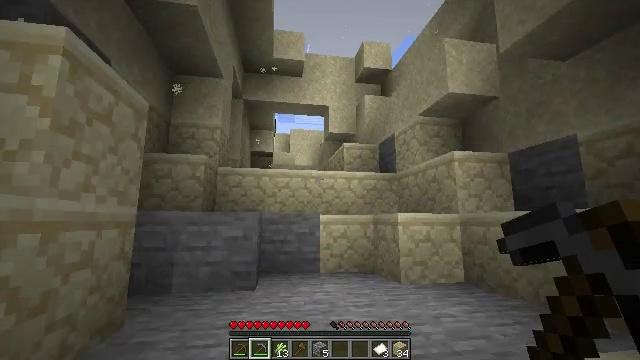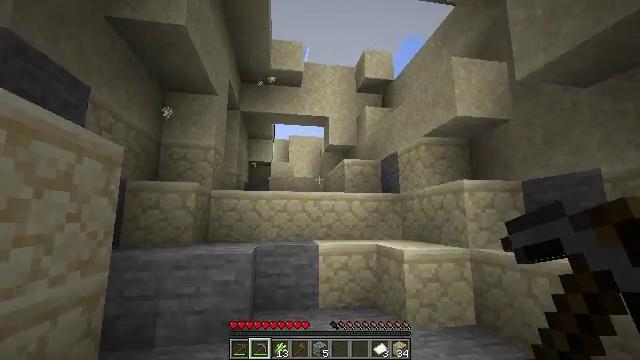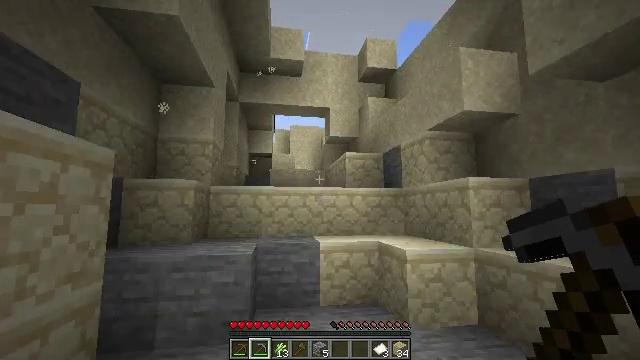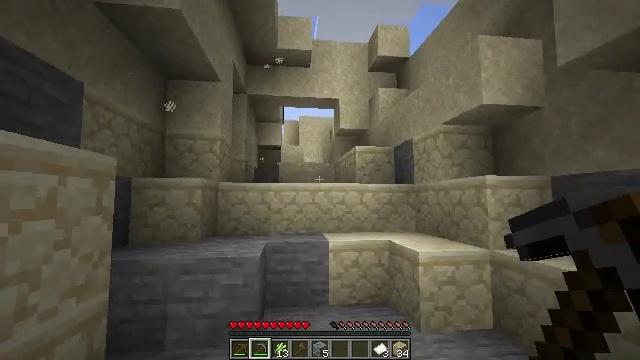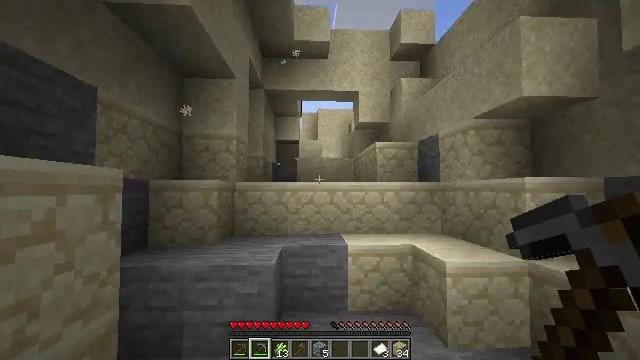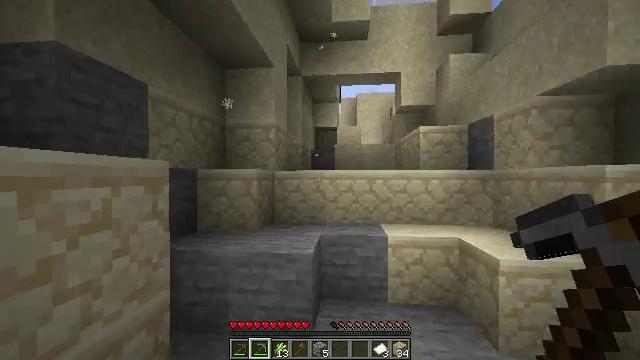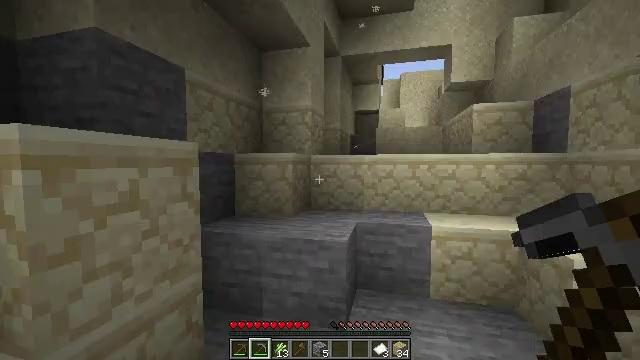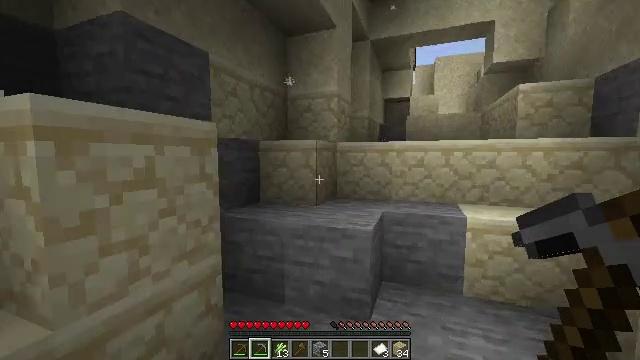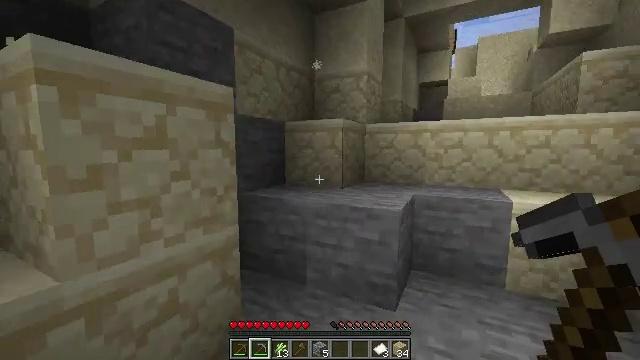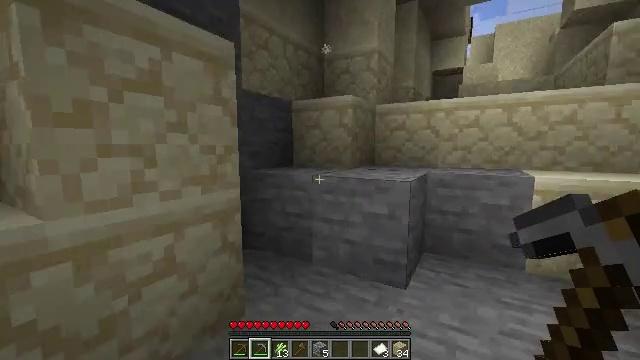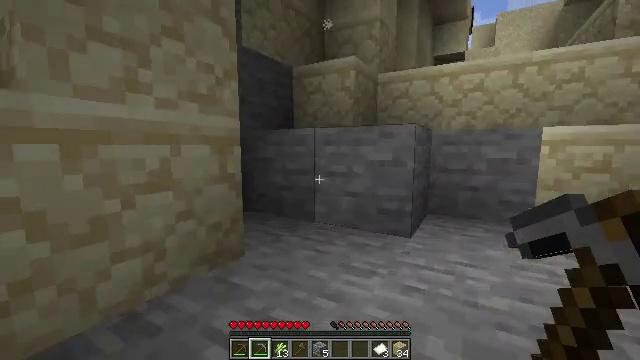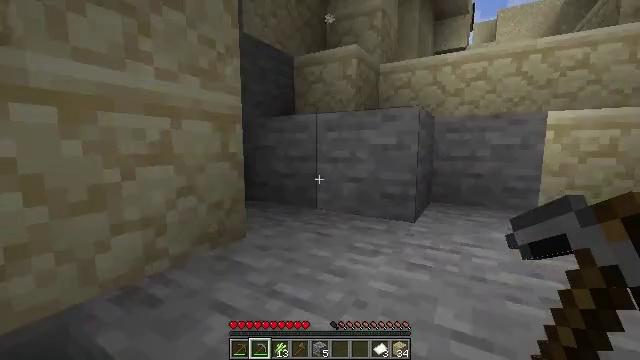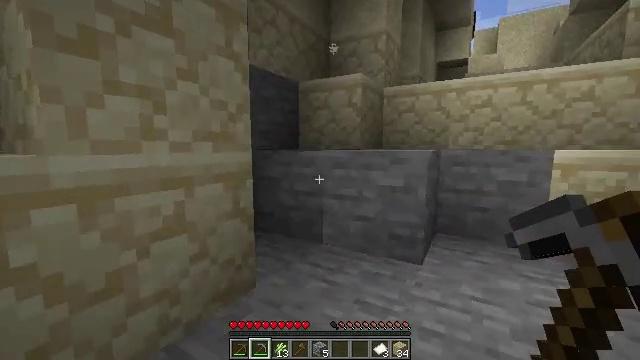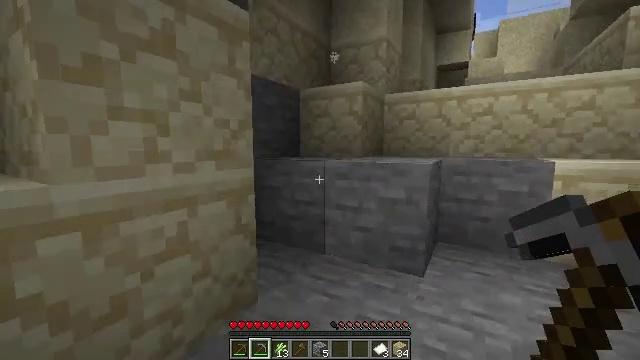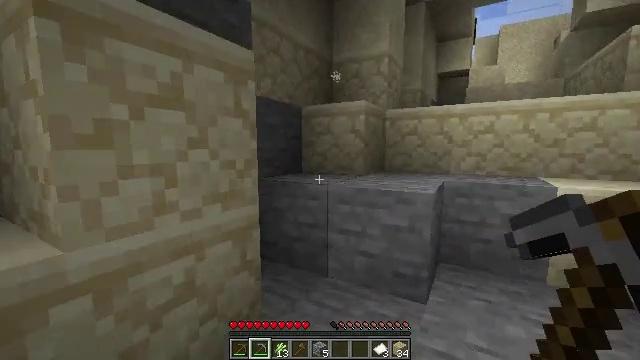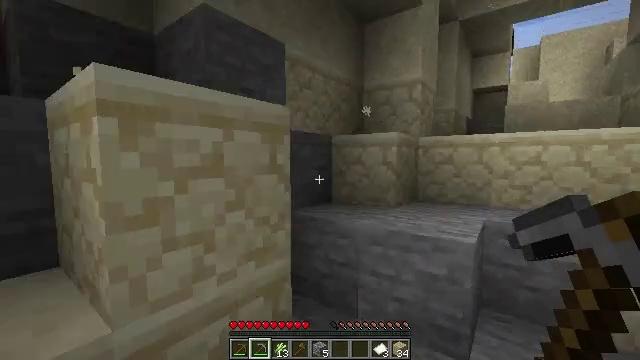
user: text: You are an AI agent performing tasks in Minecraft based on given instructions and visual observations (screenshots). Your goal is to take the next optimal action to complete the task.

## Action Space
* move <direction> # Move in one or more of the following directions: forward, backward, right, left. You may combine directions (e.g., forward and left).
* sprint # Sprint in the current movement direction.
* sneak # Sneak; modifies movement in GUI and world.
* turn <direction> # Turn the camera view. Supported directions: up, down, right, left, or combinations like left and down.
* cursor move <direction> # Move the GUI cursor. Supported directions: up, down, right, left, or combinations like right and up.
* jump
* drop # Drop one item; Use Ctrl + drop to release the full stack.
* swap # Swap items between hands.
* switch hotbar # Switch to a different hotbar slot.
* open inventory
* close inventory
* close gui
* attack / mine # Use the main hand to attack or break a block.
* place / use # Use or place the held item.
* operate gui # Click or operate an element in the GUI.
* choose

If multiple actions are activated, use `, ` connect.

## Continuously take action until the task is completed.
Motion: motion action
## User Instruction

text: Mine sand by the water.
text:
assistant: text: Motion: move forward, jump
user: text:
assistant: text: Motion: move forward, turn down, jump
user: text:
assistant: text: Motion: move forward, turn left and down
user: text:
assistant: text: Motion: move forward, turn left and down
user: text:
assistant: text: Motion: move forward, turn left and down
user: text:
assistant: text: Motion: move forward, turn left and down
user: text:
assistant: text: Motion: move forward, turn left and down
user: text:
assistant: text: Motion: move forward, turn left and down
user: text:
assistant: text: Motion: move forward, turn left
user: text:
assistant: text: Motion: move forward, jump
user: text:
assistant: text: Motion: move forward, jump
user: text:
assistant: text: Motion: move forward, jump
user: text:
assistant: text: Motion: move forward, jump
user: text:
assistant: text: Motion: move forward, jump
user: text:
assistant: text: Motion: move forward, turn left and up, jump
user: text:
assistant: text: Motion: move forward, turn left and up, jump
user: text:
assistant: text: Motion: move forward, turn left and up, jump
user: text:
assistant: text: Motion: move forward, turn left and up
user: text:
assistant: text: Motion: turn left and up
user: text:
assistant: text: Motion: turn left and up
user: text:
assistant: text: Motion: turn left and up
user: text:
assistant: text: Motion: turn left and up
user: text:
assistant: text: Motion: turn up
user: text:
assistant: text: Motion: turn left and up
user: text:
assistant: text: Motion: no_op
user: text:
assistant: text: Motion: no_op
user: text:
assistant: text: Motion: no_op
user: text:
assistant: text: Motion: turn left
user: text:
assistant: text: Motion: turn left and up
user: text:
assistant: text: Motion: turn left and up